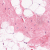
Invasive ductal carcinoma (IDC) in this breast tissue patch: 0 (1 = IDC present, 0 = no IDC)